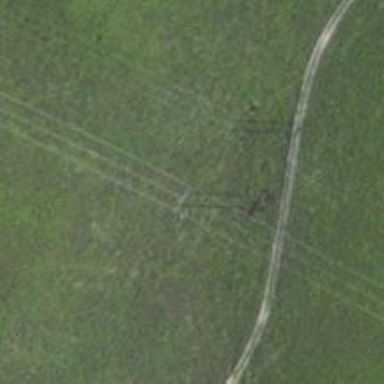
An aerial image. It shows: H-frame power tower with distinctive design.